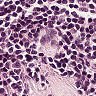
Metastatic tissue present: no